Brain MRI, t1w sequence, axial 2D slice.
Patient: age 27, sex F, weight 90 kg, height 1.9 m
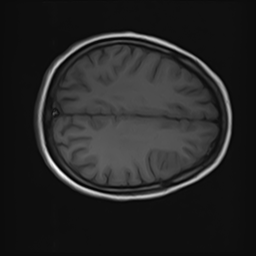